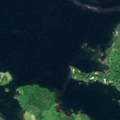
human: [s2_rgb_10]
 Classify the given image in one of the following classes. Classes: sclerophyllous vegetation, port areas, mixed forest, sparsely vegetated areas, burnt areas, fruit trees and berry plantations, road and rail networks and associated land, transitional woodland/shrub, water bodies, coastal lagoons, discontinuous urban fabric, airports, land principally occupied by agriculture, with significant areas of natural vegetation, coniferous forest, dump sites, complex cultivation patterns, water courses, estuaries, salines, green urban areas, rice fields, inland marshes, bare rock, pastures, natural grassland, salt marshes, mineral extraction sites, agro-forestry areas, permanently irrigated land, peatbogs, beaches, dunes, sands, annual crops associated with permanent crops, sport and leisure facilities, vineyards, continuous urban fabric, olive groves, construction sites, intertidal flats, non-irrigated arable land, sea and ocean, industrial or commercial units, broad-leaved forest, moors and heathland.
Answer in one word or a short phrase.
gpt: coniferous forest, mixed forest, water bodies